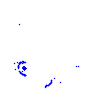
Particle: pion